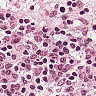
Metastatic tissue present: no